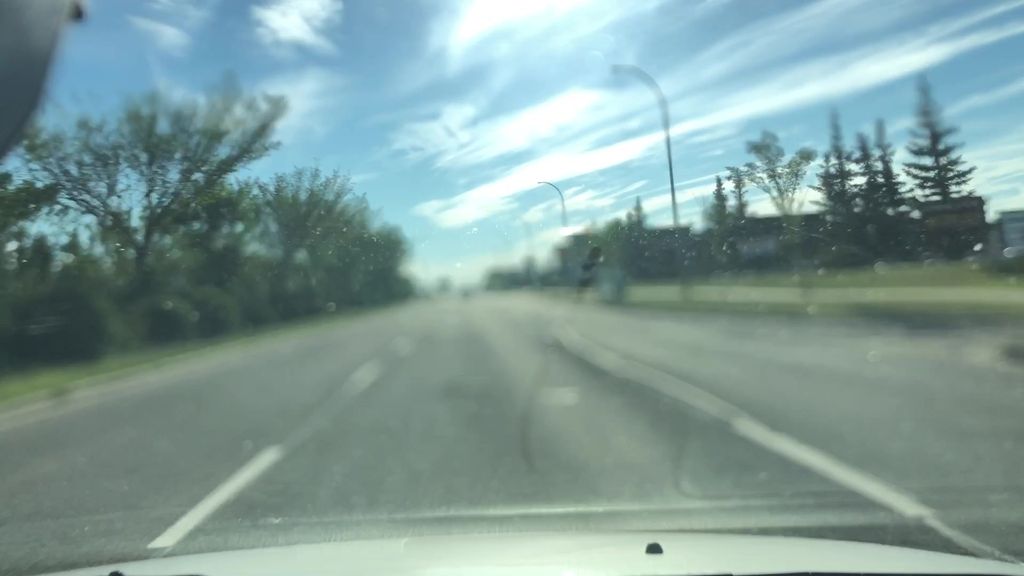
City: edmonton